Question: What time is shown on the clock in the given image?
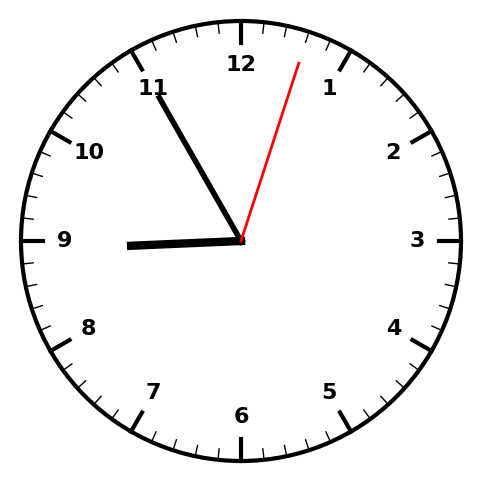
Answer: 08:55:03